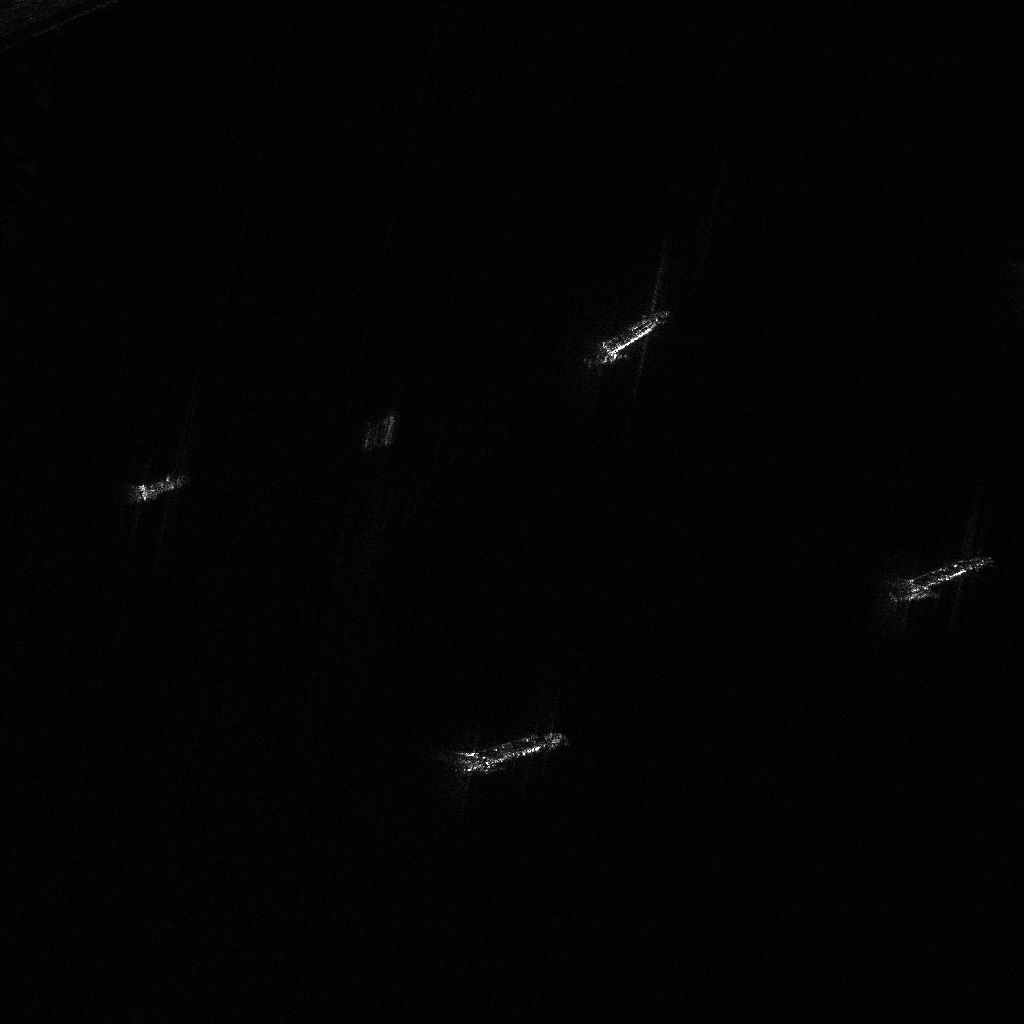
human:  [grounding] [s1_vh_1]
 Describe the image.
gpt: In the satellite image, there is  <ref>1 large container </ref> <box>[[59, 28, 62, 36, 54]]</box> located at center,  <ref>1 medium container </ref> <box>[[14, 43, 16, 50, 70]]</box> located at left,  <ref>1 large container </ref> <box>[[47, 67, 50, 79, 74]]</box> located at bottom,  <ref>1 large container </ref> <box>[[90, 50, 93, 61, 72]]</box> located at right.